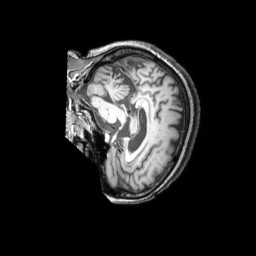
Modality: T1w
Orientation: sagittal
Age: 54
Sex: female
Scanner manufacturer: philips
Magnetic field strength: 3 T
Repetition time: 0.009849 s
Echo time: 0.004596 s